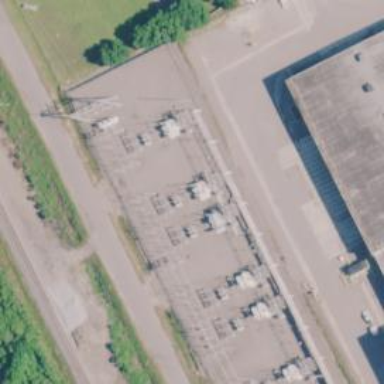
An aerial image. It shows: Switch used for power control.